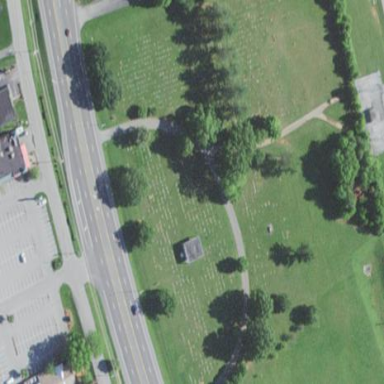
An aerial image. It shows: Cemetery.